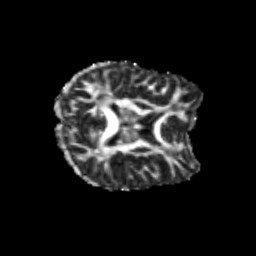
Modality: FA
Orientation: axial
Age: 28
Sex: female
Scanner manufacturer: siemens
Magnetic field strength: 3 T
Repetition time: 3.5 s
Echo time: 0.113 s